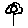
Label: flower